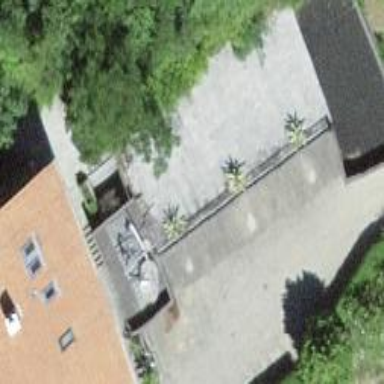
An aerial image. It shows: Garage building.